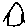
Label: house